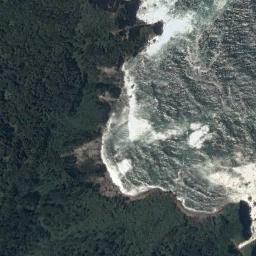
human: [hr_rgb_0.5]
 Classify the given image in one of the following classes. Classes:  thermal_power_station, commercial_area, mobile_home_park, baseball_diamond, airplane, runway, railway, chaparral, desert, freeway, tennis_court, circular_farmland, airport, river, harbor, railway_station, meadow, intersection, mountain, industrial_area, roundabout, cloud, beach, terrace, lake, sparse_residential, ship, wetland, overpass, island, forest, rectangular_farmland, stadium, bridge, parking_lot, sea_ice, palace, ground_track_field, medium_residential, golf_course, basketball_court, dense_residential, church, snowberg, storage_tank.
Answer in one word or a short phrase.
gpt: beach